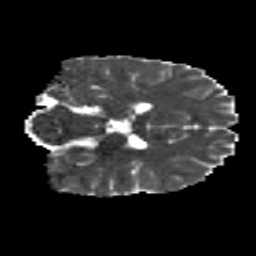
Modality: MD
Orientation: coronal
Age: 18
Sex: male
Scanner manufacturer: siemens
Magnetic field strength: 3 T
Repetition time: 8.8 s
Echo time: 0.085 s